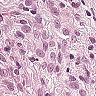
Metastatic tissue present: yes